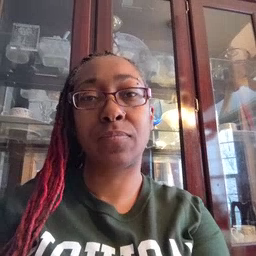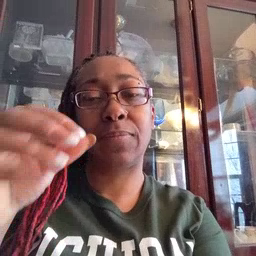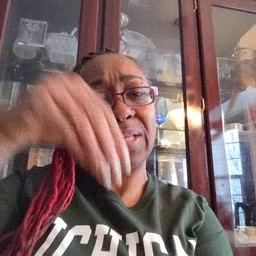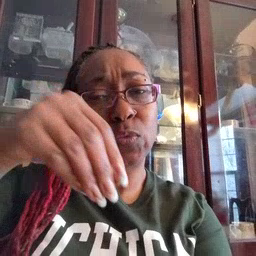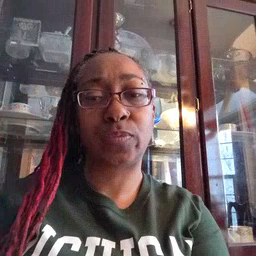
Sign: into